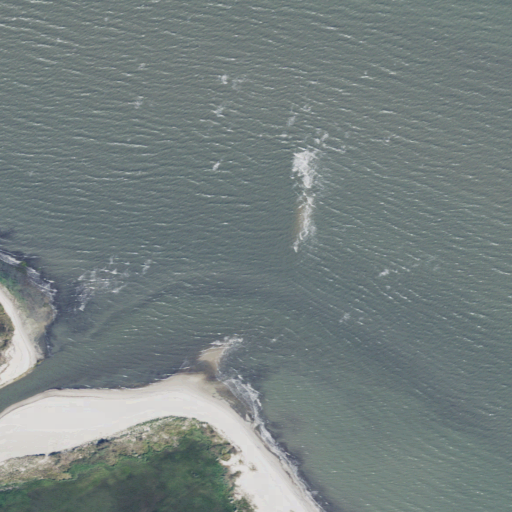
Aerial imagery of cape in Delaware named Sandy Point containing open water, herbaceous wetlands, and barren land